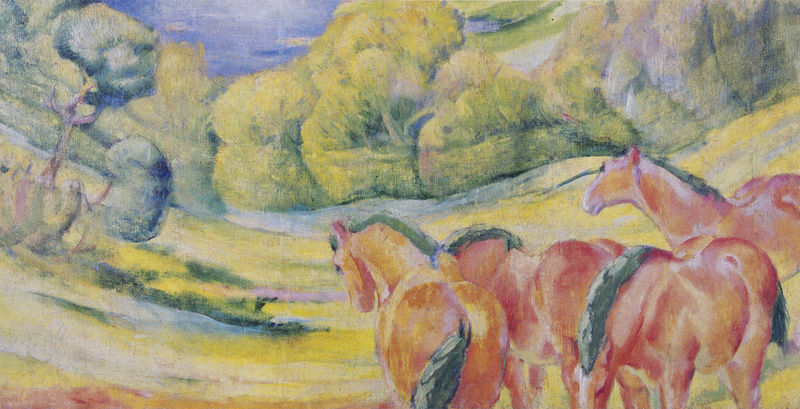
Titel: Große Landschaft I
Künstler: Franz Marc
Institution: (Privatbesitz)
Schlagwörter: baum, blau, blätter, gemälde, gruppe, himmel, laub, wasser, weiß, wolken, aquarell, bäume, fluss, gelb, grün, impressionismus, kirchner, landschaft, see, ufer, äste, bewegung, braun, bunt, hell, kreide, köpfe, licht, orange, pastell, profil, rücken, schwarz, blick, gras, rot, tier, tiere, wiese, expressionismus, hals, öl, feld, horizont, hügel, natur, stamm, strauch, weide, wind, büsche, sonne, wege, boden, drei, rosa, tal, wald, pferd, pferde, rund, bewegt, hellblau, mähne, schweif, farbig, rückenansicht, welle, wellen, ruhe, bogen, berge, hang, farbe, lila, violett, herde, linien, idylle, stille, stämme, woge, max ernst, impression, senke, vier, bayern, münchen, expressionistisch, geld, lichtung, hinten, rückenfigur, täler, franz, wellig, halbkreis, halbrund, rückenfiguren, rückansicht, leben, skelett, dynamisch, lanschaft, fressen, nüstern, harmonisch, pferderücken, stute, schweife, blauer reiter, neigung, hengst, chagall, pferdeschwanz, gewölbt, hinterteil, franz marc, marc, blaue reiter, lebendig, mähnen, rote pferde, rückensnsicht, senkung, talsenke, fraben, der blaue reiter, marck, franz marck, mark, pferdearsch, grundfarbe, mahnen, po, atamm, rpferde, gewölbte landschaft, #mähne, aqurarell, farbbedeutungen